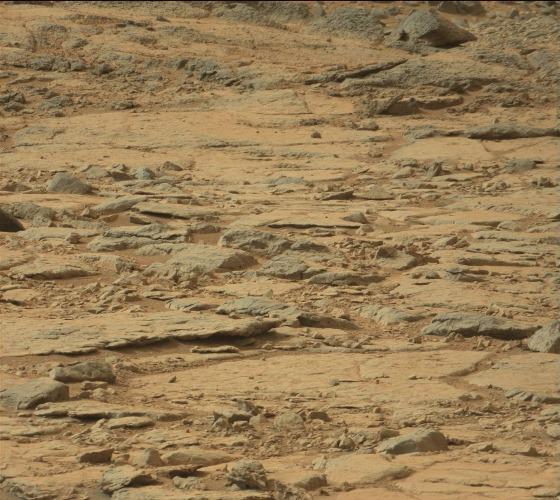
Terrain classes present: Bedrock, Gravel / Sand / Soil, Rock, Shadow